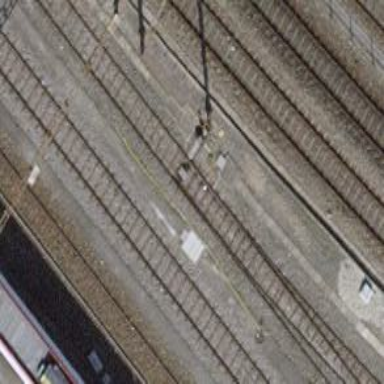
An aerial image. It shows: Railway switch.